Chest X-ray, AP view. Patient: 24 years old, sex M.
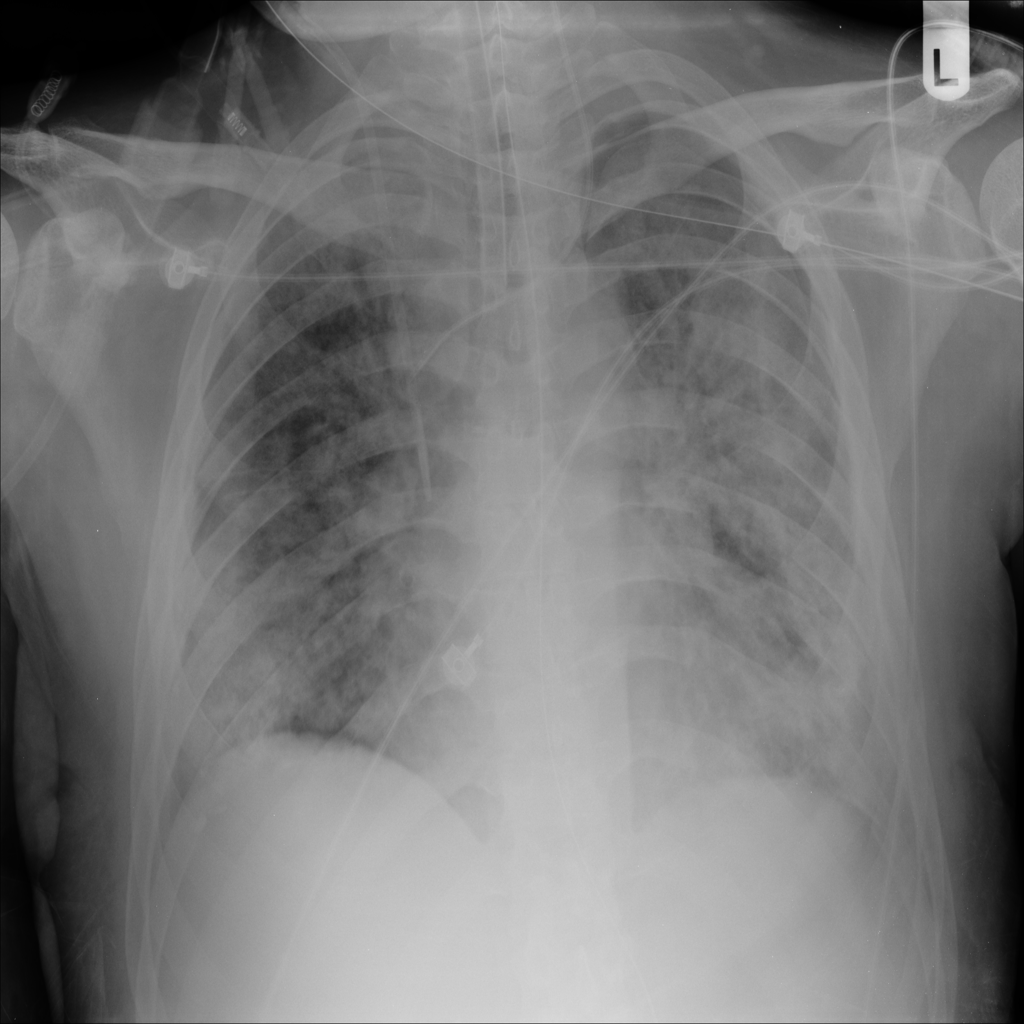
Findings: Infiltration